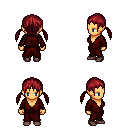
a pixel art fantasy rpg character, female body template, human, tanned skin, red robe, red pants, brunette twin-tailed hairstyle, maroon shoes, four views (front, back, left, right), 2x2 character sprite sheet, small pixel art, hard edges, no anti-aliasing